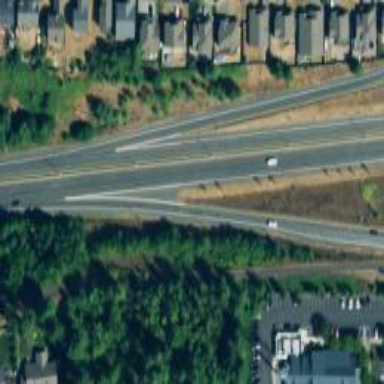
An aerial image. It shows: Secondary link road.